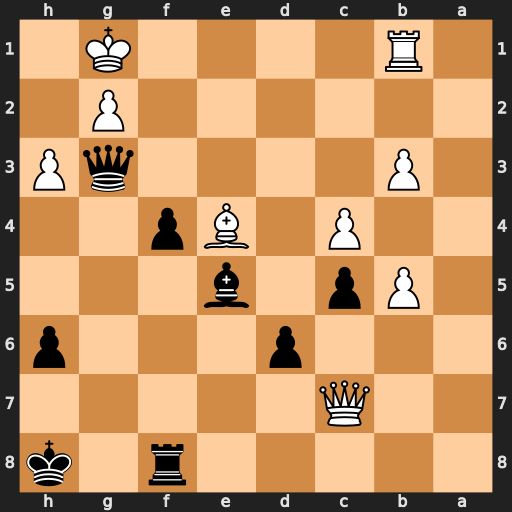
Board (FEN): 5r1k/2Q5/3p3p/1Pp1b3/2P1Bp2/1P4qP/6P1/1R4K1
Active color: b
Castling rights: -
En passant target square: -
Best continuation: Qe3+ Kf1 Qxe4